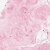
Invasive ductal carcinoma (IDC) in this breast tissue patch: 0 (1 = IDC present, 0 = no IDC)